Question: I have a left Panel with multiples Jlabels which i use them as buttons to change a Main Panel's content which is layouted with a CardLayout.

I cant work perfectly with these events:
'''
mouseEntered : to make highlight effect to the jlabel
mouseExited : to take off the highlight effect.
mouseClicked : to change the content of the main Panel and start some threads
'''
The problem here that can't found an event or a method tell me that another Jlabel has been clicked so i can stop my threads started in the mouseClicked event,
an event or method tell me that a JPanel in the CardLayout has been displayed or hidden.
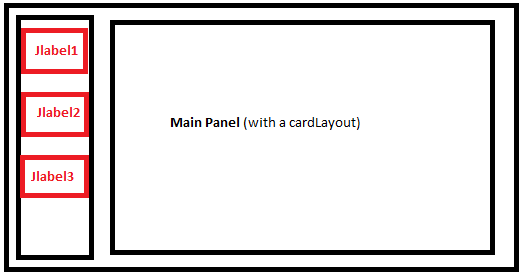
Answer: Your problem is not finding an appropriate event. I think you are doing this using a visual GUI builder and expect to solve everything out-of-the-box. It's not going to work that way, you will need to write some real code. For example, write a method that you will call from the mouse click listener of each of the three JLabels. Thus you will have arranged for this method to be called for each JLabel click. Then in the method do the appropriate handling. This is just a rough outline, you haven't provided much detail to give any further advice.